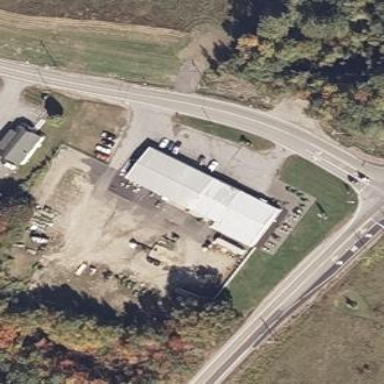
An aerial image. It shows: Commercial building housing farm equipment shop.